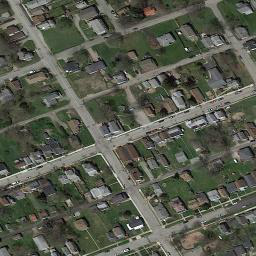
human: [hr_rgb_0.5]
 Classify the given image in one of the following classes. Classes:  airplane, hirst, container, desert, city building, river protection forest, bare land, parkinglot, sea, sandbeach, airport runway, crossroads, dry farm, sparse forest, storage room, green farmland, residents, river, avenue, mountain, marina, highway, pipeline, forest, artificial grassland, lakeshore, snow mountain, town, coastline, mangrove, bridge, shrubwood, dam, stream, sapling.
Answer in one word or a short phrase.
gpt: town